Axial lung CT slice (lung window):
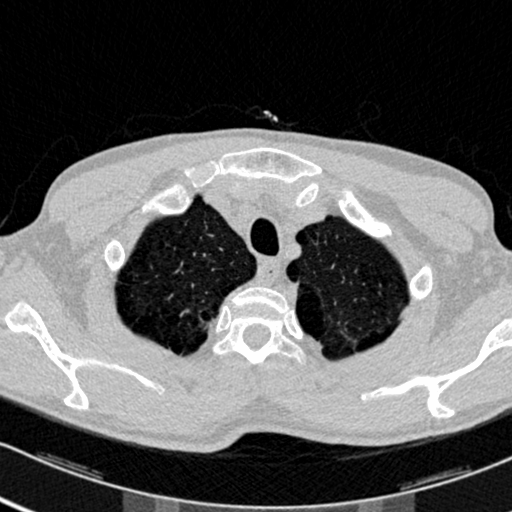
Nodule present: no